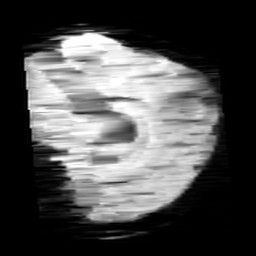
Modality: minIP
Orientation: sagittal
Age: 10
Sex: male
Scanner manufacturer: siemens
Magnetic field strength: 3 T
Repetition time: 0.027 s
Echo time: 0.02 s